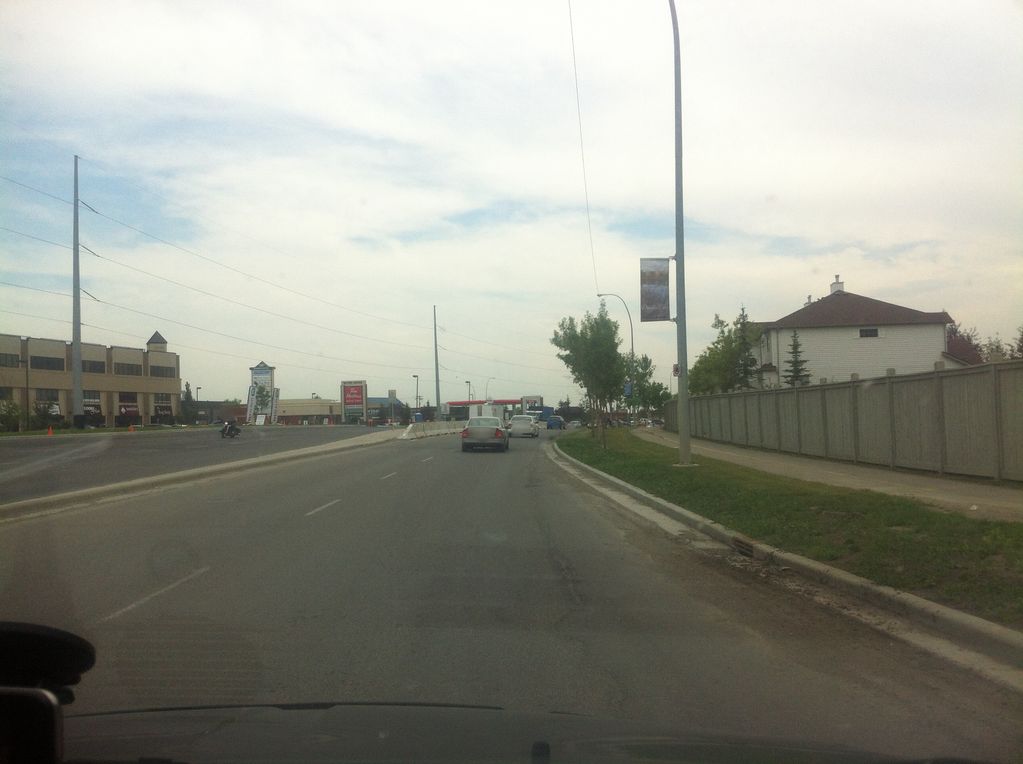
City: calgary